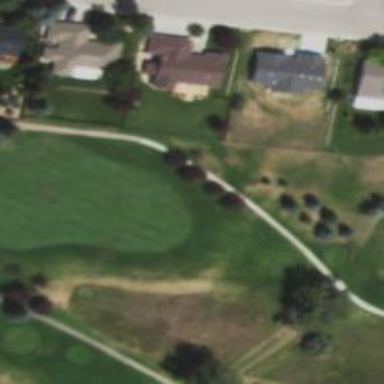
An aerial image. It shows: Pathway for golfing.